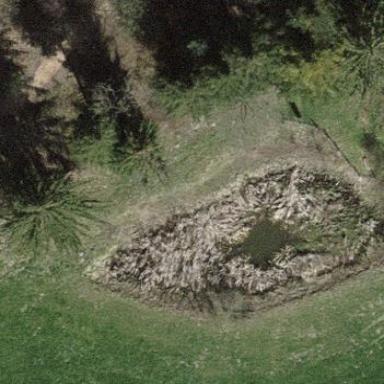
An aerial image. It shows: Serene pond surrounded by nature.